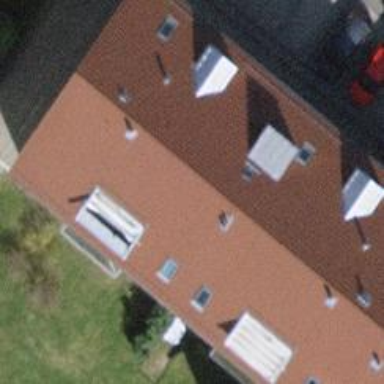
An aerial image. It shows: Apartment building with tile roof.